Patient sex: F
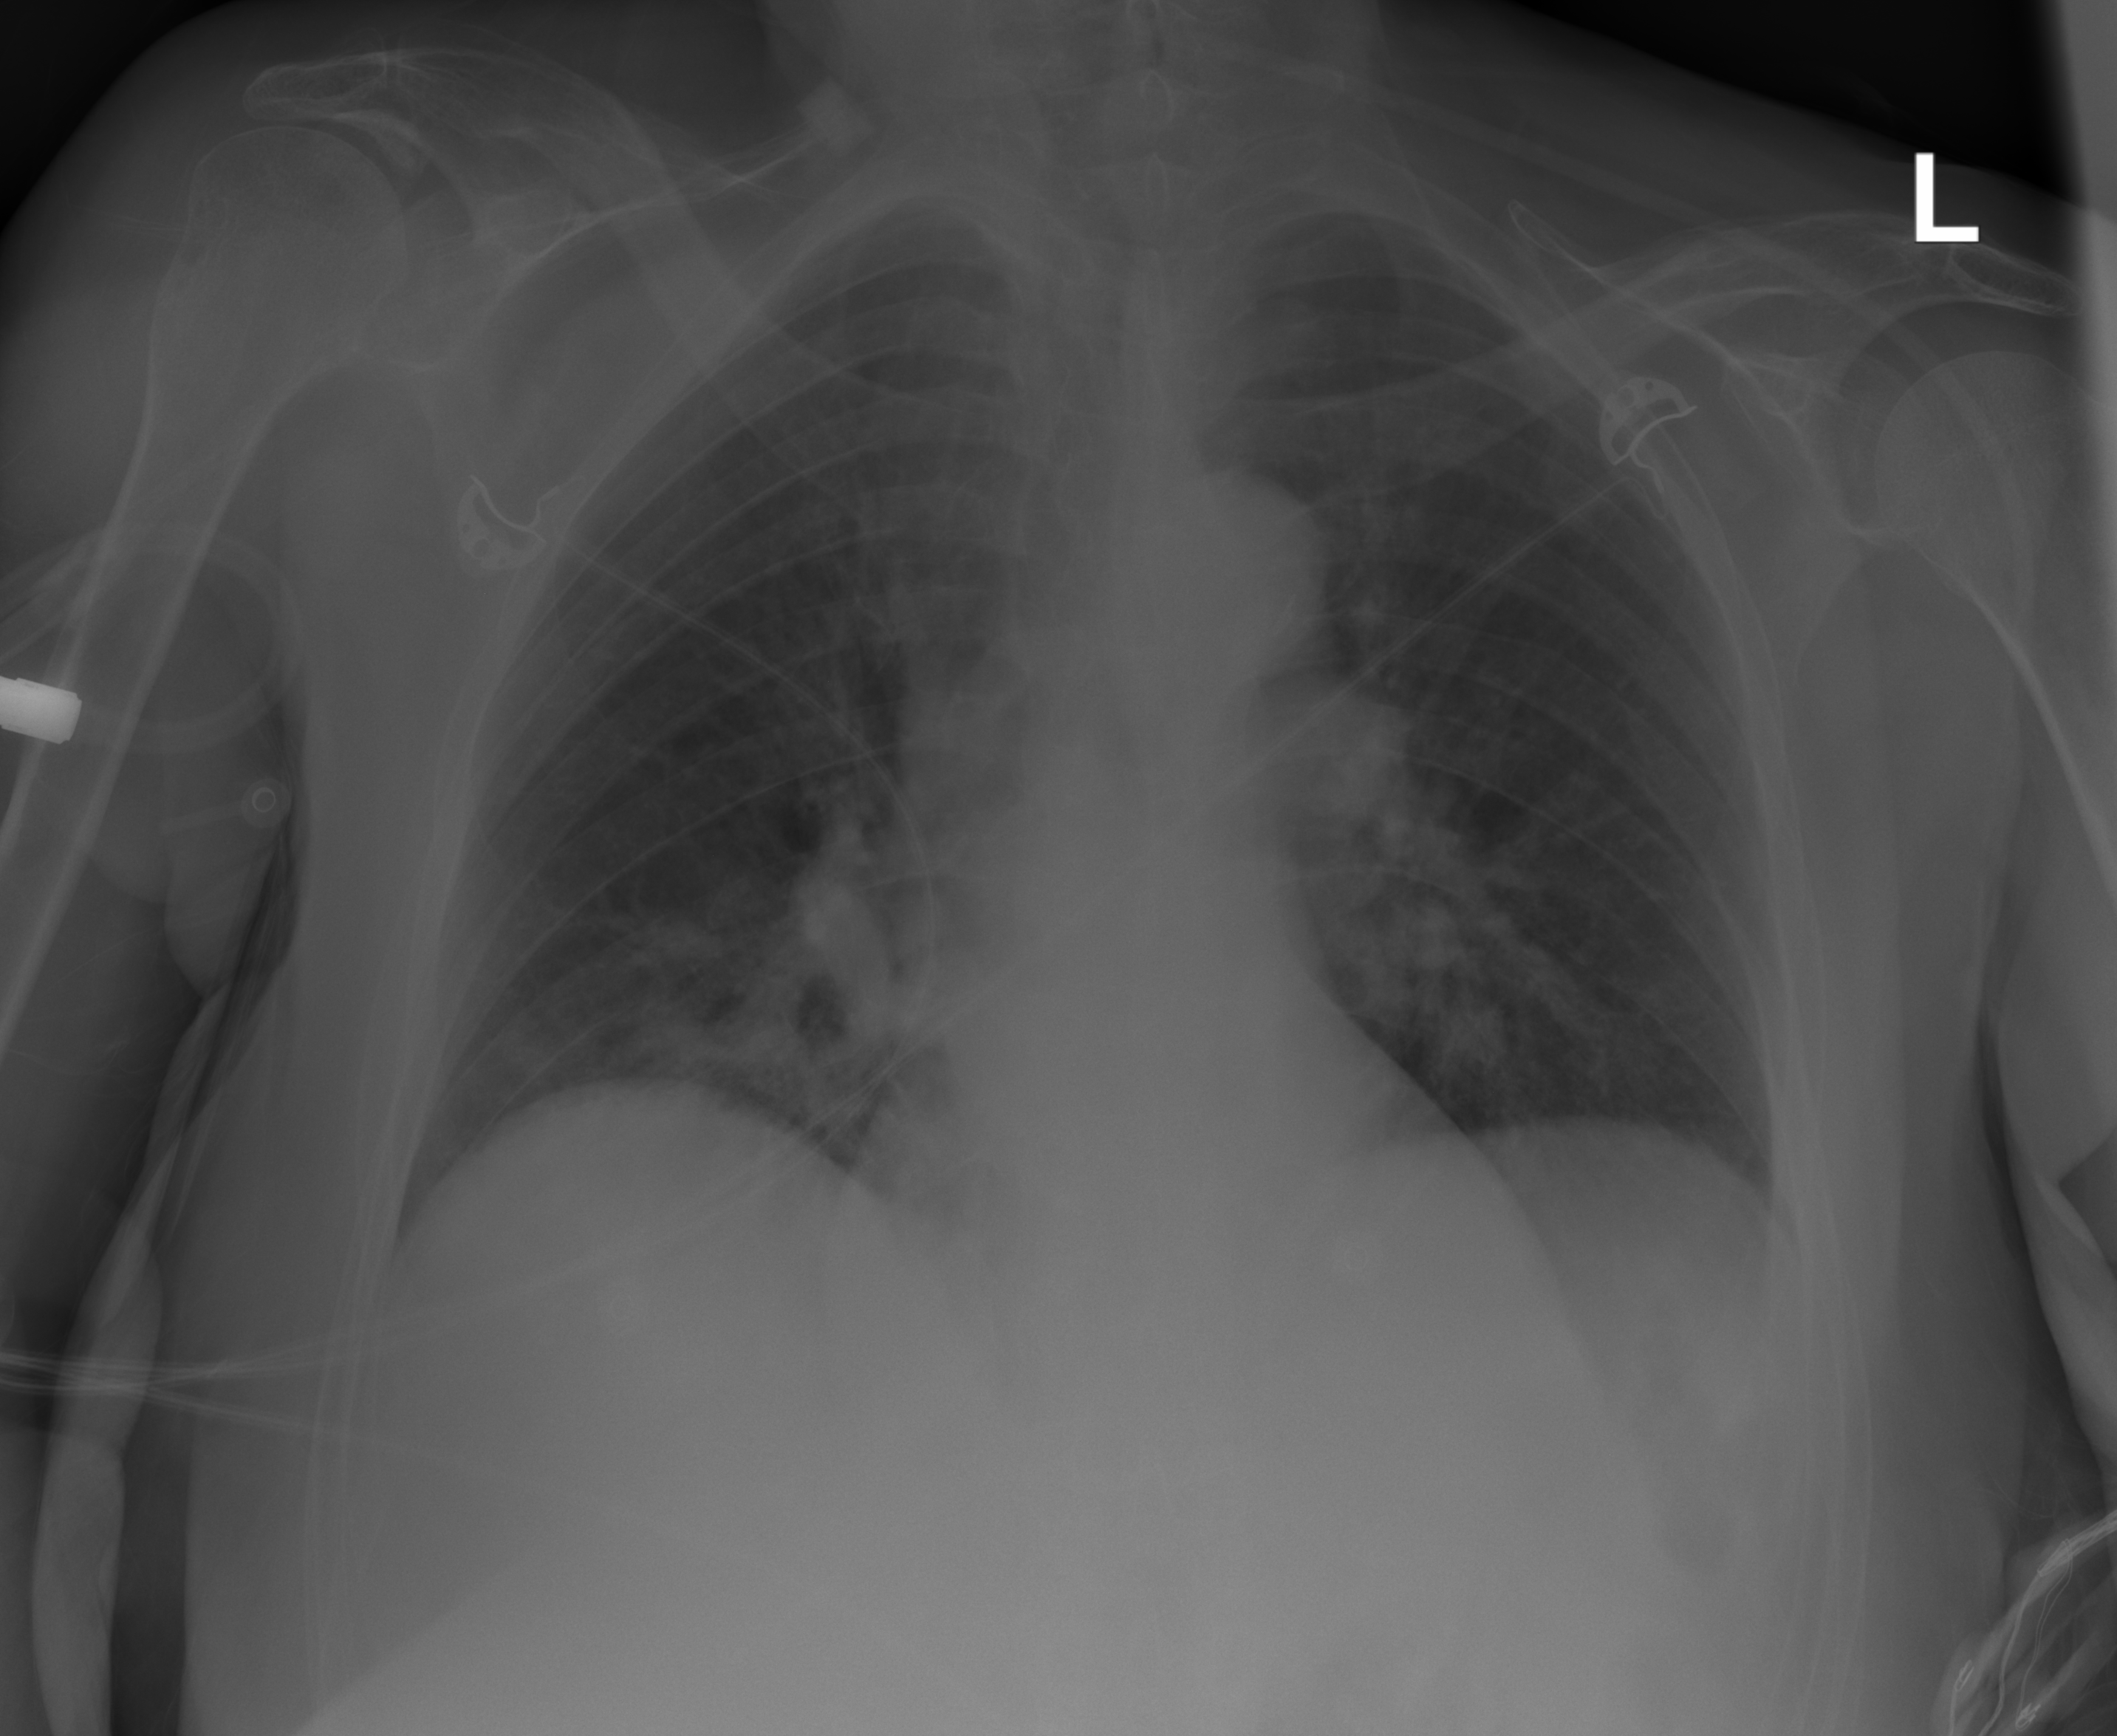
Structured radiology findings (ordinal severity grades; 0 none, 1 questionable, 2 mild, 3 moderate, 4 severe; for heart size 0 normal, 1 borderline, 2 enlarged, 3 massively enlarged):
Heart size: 0
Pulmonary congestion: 0
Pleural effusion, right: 0
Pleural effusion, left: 0
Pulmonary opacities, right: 2
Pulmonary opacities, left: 0
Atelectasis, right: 2
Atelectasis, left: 0